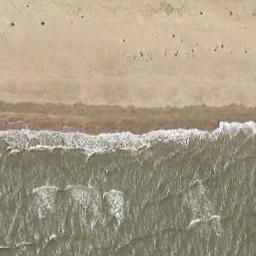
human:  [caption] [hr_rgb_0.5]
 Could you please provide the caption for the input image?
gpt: Beige water and light brown sand .

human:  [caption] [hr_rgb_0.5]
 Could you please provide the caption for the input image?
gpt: The waves of the light green seawater wash the beach .

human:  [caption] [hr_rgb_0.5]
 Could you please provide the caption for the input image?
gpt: There is a large area of vegetation next to the beach .

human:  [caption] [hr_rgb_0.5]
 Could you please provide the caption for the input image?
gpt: The beach with khaki sand and the color of the seawater is dark green .

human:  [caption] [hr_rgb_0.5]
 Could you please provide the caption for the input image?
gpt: There are water marks on the beach .